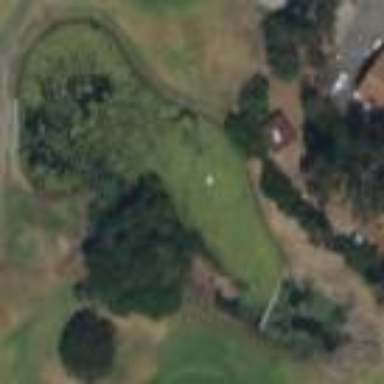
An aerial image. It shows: Water hazard in golf course. The hazard is natural water feature.